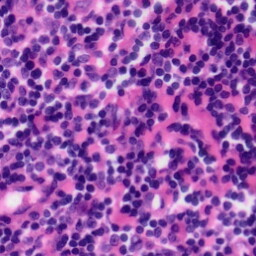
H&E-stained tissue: Tonsil